Brain MRI, t1w sequence, axial 2D slice.
Patient: age 30, sex M, weight 78 kg, height 1.78 m
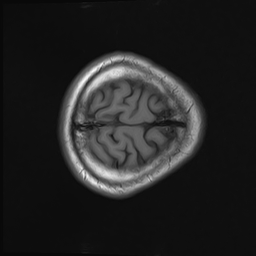